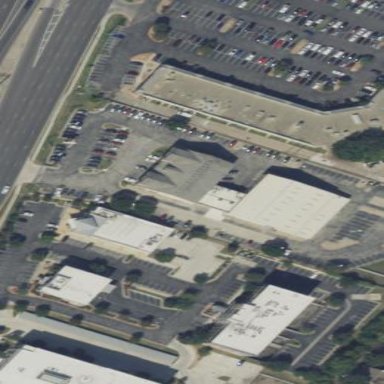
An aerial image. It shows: Building that houses car shop.